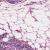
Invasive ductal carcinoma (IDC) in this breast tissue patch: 1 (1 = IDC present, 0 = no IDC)